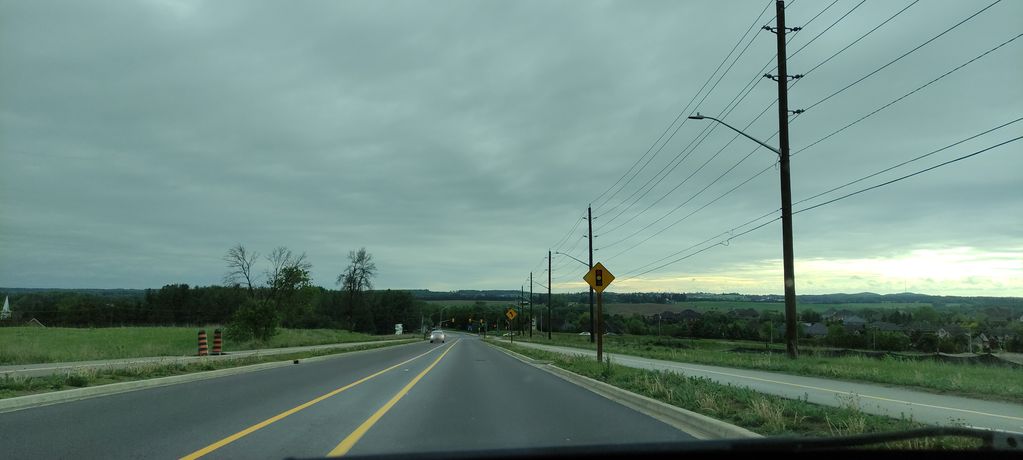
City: kitchener-waterloo